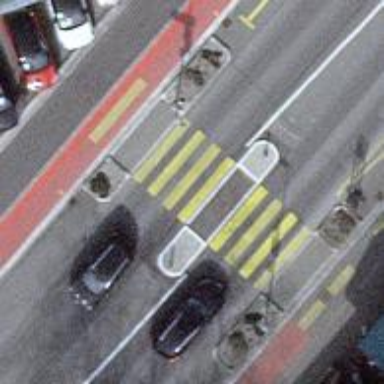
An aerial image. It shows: Marked footway crossing with zebra crossing. There is island in the middle of the crossing.